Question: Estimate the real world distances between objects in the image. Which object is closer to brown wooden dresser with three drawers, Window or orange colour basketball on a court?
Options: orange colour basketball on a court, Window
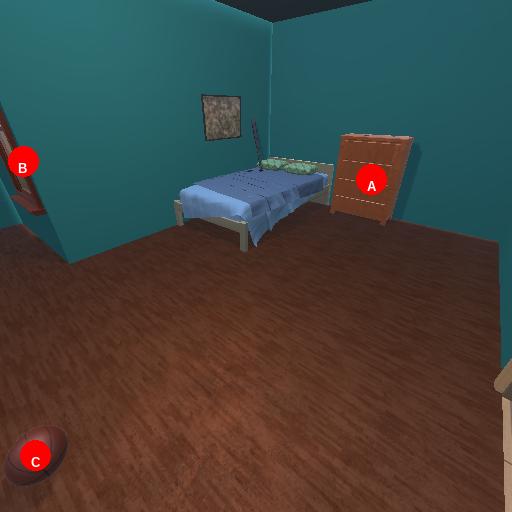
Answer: orange colour basketball on a court